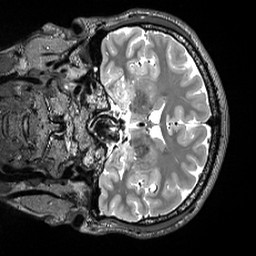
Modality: T2w
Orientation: coronal
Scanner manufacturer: siemens
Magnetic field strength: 3 T
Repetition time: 3.2 s
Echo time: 0.564 s